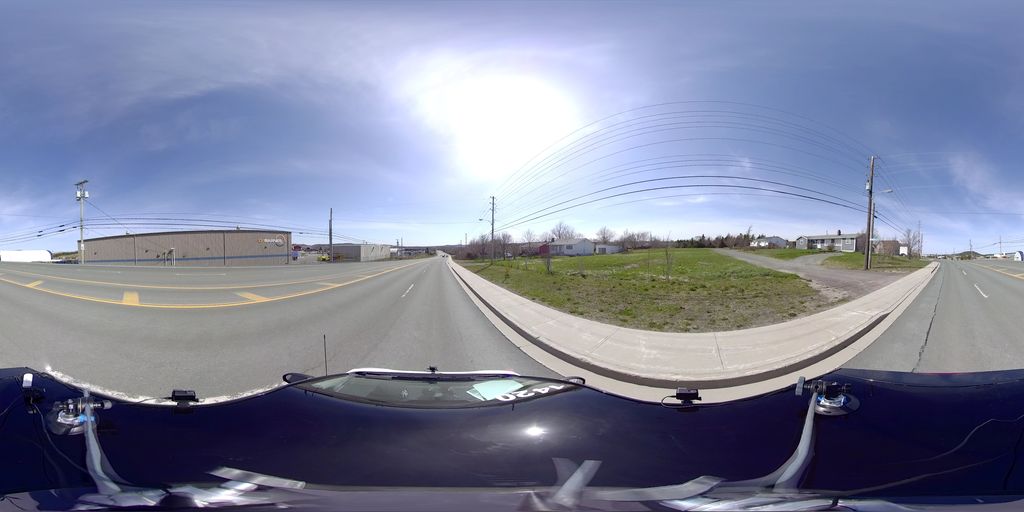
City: st_johns